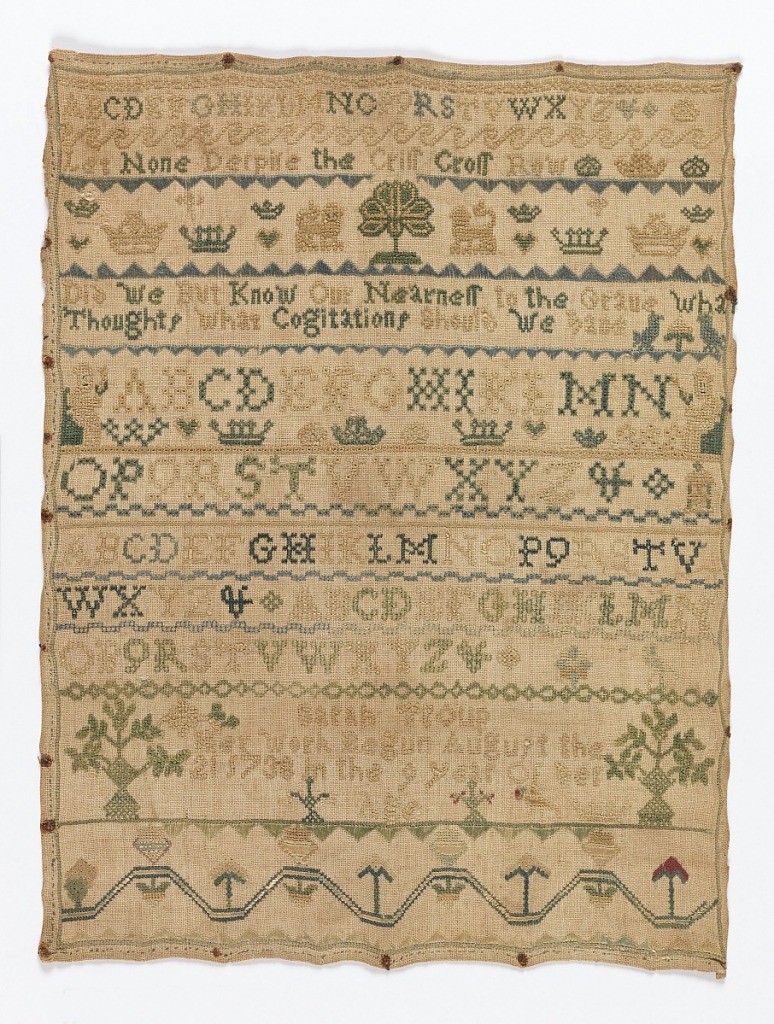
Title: Sampler
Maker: Sarah Troup, English
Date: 1738
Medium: silk embroidery on linen foundation Technique: embroidered in cross, satin, eye and rococo stitches on plain weave foundation; counted stitches
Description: Bands of alphabets, crowns, reversing pattern, two figures with distaffs, and verse:
Let none despise the criss-cross row
Did we but know our nearness to the grave
What thoughts and cogitations should we have

With the inscription:
Sarah Troup her work begun August the 21, 1738 in the 9 year of her age